The image is an STFT spectrogram (time versus frequency) of a rotating-machine vibration signal. What is the most likely rotor condition (normal, misalignment, unbalance, looseness)?
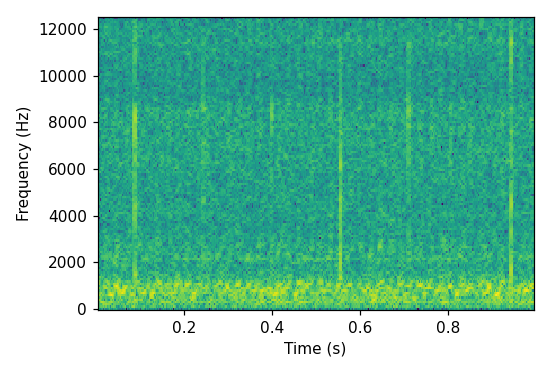
Answer: unbalance